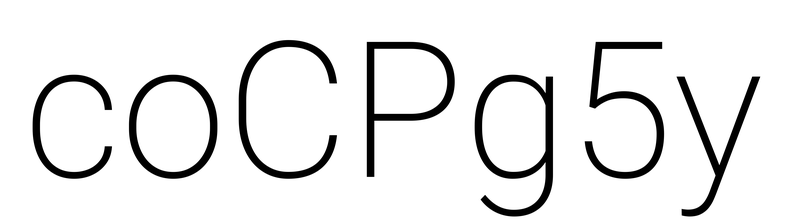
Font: Roboto_ExtraLight